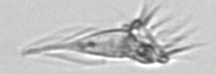
Label: Tintinnina